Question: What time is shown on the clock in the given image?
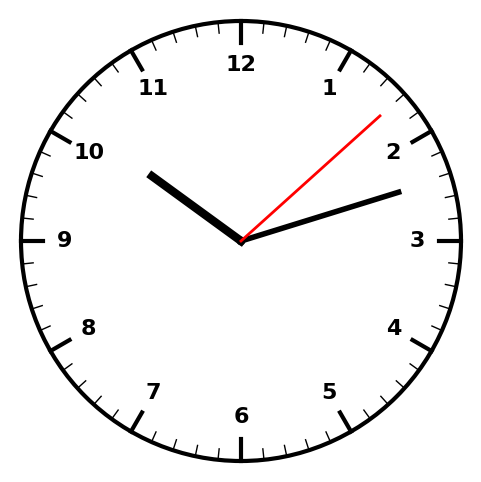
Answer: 10:12:08